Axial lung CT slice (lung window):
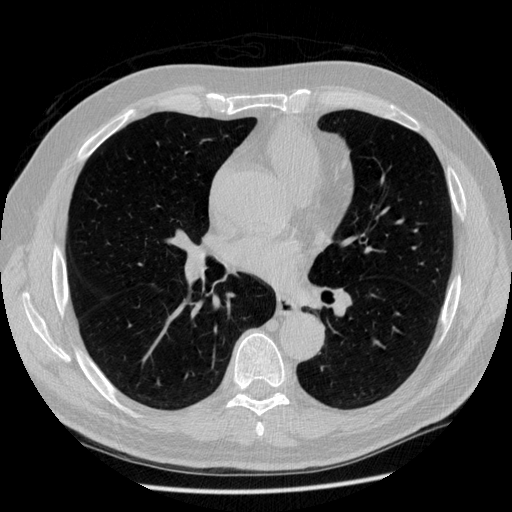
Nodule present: no